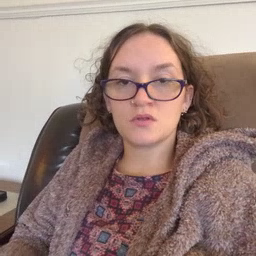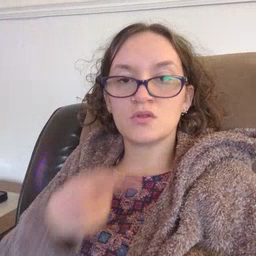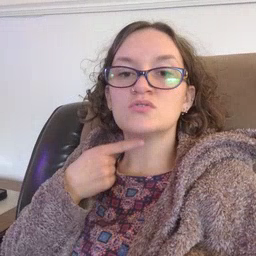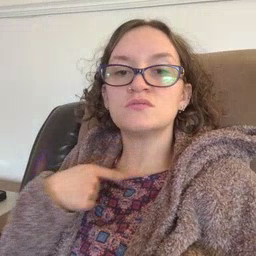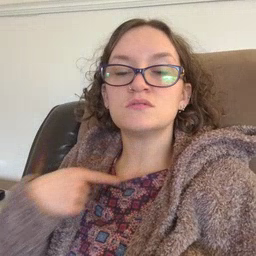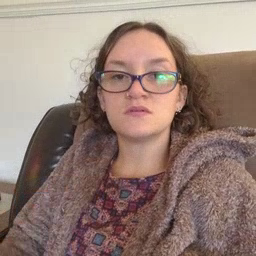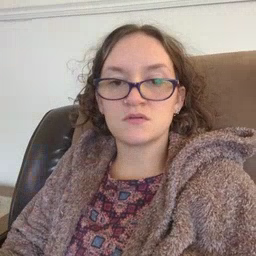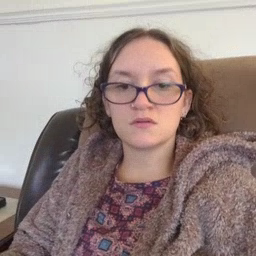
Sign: thirsty